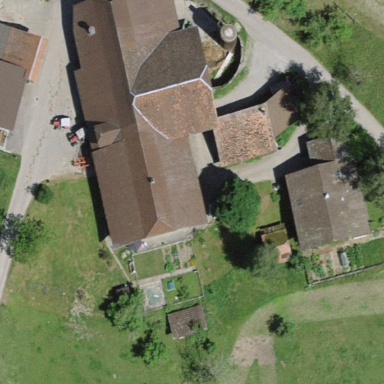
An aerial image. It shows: Farmyard area.